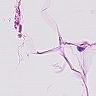
Metastatic tissue present: no